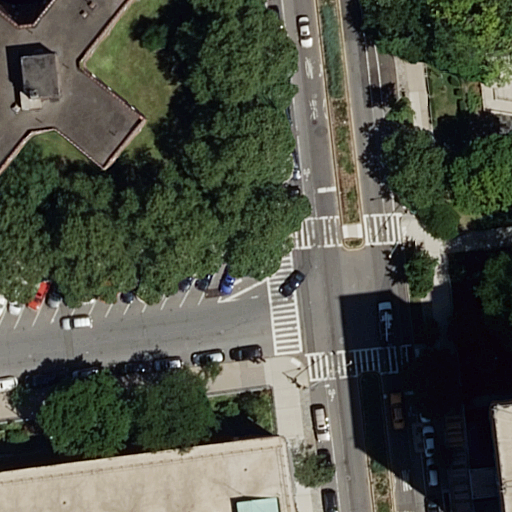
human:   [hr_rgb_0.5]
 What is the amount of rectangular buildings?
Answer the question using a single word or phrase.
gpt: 2

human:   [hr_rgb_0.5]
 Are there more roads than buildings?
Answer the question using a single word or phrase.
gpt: no

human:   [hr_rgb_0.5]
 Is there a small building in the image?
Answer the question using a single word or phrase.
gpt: yes

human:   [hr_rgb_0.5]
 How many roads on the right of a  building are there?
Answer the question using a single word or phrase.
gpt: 3

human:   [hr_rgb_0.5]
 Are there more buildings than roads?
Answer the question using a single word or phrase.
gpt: no

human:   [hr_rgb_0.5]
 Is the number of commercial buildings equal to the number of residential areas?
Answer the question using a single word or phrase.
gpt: no

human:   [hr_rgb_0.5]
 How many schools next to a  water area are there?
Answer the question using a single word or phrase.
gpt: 0

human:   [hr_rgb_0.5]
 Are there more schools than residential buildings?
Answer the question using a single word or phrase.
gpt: no

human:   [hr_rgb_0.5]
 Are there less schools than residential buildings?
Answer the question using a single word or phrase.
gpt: yes

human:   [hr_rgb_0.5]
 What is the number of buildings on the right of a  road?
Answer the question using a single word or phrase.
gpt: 1

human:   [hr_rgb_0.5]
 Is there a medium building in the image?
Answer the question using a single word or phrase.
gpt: no

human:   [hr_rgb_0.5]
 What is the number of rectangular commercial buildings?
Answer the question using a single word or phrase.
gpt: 0

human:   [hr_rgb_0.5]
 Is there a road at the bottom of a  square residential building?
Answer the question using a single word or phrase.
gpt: no

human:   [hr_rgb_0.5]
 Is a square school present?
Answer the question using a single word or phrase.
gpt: no

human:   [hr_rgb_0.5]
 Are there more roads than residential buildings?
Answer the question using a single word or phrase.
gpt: yes

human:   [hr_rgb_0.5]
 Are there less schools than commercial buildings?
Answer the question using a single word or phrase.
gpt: no

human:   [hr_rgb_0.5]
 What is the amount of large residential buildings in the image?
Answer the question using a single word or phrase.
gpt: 0

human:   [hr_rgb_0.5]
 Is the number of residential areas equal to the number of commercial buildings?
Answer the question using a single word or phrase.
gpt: no

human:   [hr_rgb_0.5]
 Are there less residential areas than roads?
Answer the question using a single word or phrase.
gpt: yes

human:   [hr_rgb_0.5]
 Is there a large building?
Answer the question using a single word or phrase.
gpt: yes

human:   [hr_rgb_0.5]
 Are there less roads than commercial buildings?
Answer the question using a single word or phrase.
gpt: no

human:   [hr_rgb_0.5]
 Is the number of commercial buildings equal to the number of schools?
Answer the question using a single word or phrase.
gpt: no

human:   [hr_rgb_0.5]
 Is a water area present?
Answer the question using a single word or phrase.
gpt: no

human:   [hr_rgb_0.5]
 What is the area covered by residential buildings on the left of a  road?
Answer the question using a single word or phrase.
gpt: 14m2

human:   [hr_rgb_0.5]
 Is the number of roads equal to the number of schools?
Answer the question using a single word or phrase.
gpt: no

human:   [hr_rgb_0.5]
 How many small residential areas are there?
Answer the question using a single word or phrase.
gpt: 0

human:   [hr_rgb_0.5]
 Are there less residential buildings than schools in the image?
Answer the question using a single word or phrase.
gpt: no

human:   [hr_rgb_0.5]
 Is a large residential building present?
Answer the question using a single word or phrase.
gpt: no

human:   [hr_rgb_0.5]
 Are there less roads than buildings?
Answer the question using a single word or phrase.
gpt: no

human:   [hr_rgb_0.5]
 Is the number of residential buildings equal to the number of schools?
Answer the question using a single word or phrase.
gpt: no

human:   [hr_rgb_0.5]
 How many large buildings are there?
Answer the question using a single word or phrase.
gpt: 1

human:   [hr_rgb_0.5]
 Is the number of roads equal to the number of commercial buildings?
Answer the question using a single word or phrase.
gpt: no

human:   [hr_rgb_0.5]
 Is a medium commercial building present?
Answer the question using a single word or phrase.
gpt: no

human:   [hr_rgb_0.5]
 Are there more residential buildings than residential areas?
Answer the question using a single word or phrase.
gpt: yes

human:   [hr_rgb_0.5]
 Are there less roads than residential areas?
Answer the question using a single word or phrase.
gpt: no

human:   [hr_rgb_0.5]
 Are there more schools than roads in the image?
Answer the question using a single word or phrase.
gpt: no